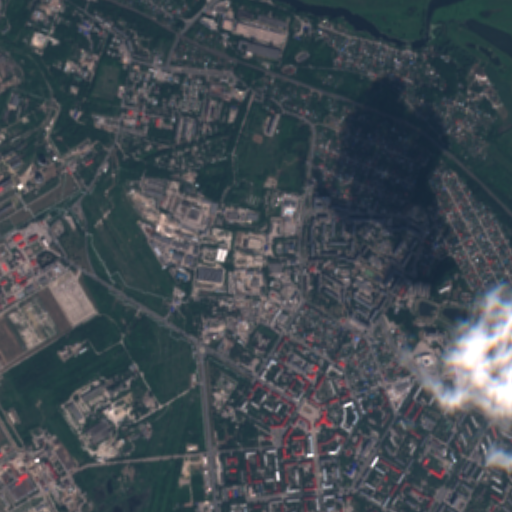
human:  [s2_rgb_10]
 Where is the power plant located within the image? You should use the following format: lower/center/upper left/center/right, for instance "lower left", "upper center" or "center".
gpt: The power plant is located in the upper left of the image.
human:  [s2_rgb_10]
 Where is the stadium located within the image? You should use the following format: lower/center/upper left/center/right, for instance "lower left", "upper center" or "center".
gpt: The stadium is located in the lower right of the image.
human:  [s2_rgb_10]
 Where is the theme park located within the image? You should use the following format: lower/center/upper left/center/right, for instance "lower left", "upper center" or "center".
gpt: The theme park is located in the lower center of the image.
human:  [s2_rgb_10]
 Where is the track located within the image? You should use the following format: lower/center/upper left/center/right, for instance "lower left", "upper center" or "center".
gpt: The track is located in the lower right of the image.
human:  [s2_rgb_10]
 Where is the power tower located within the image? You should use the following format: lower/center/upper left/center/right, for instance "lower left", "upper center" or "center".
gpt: There is no power tower in the image.